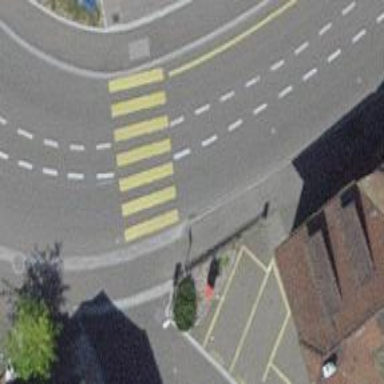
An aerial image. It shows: Marked road crossing.